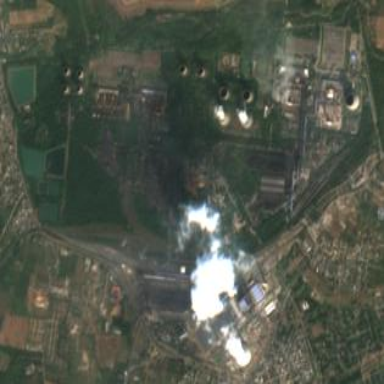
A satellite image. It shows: Industrial area with coal-powered plant.